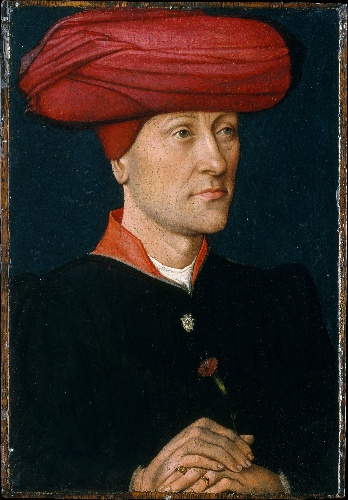
Title: Portrait of a Man in a Chaperon
Artist: Netherlandish Painter
Artist bio: 1440–50
Object type: Painting
Classification: Paintings
Medium: Oil on wood
Dimensions: Overall 11 x 7 3/4 in. (27.9 x 19.7 cm); painted surface 10 5/8 x 7 1/4 in. (27 x 18.4 cm)
Department: European Paintings
Credit line: The Jules Bache Collection, 1949
Accession year: 1949
Repository: Metropolitan Museum of Art, New York, NY
Tags: Men|Portraits